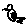
Label: bird